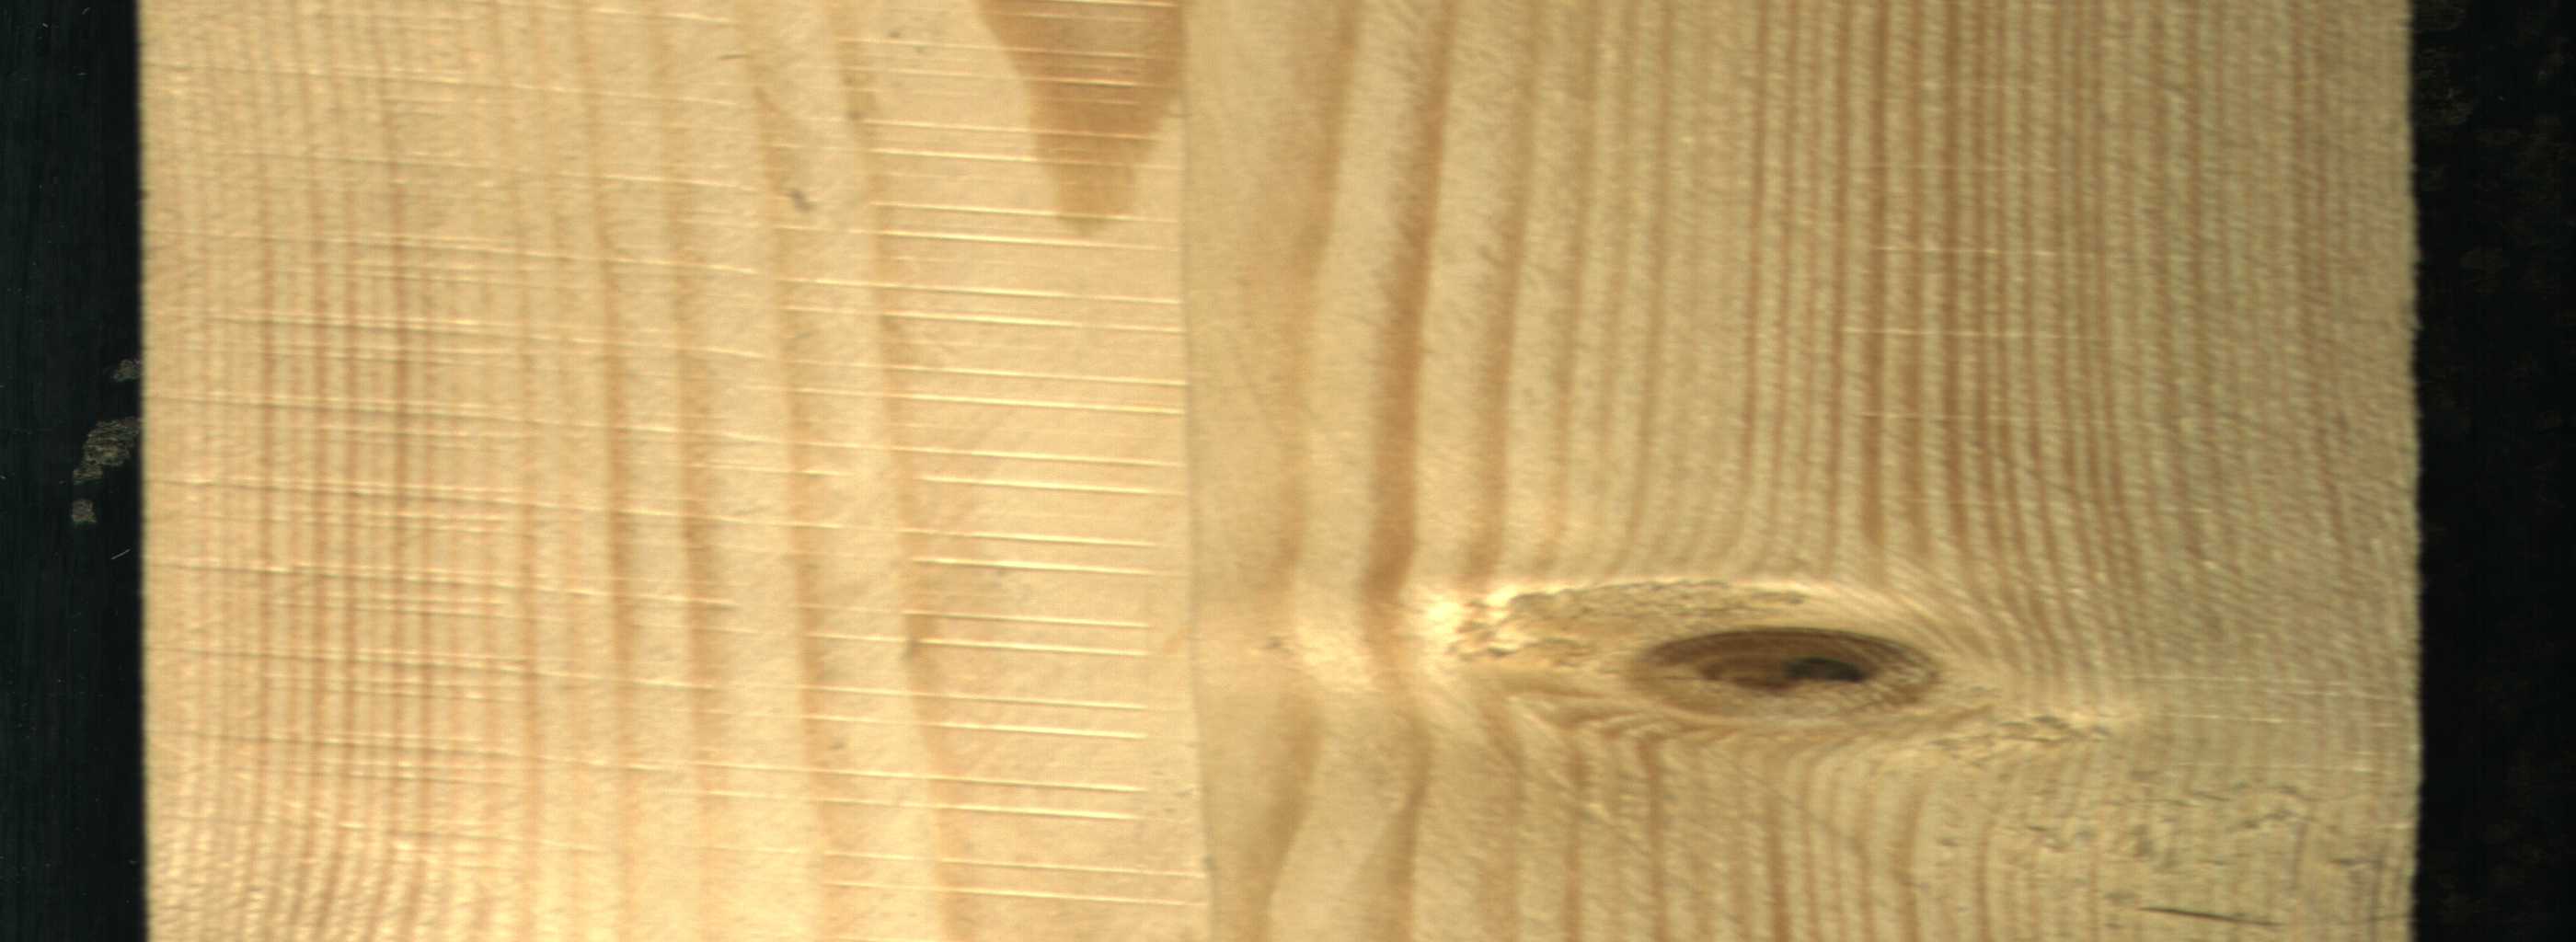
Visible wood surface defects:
Live_Knot